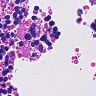
Metastatic tissue present: no